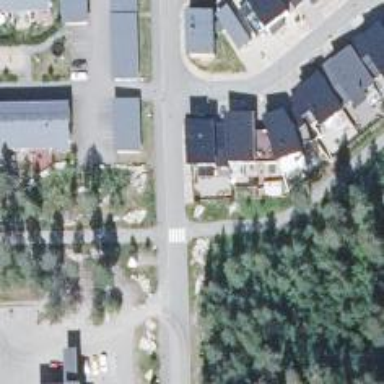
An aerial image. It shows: Marked crossing on the road.